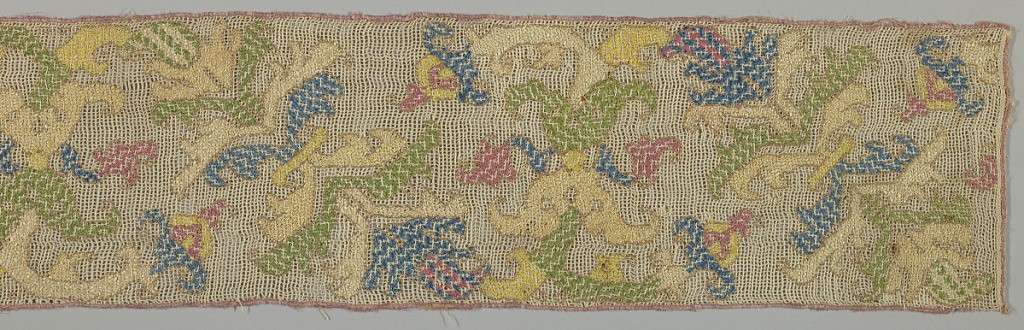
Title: Band
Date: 17th century
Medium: linen, silk Technique: needlework on gauze weave
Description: A band of multi-colored floral forms on gauze weave foundation.